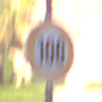
Verkehrszeichen: Geschwindigkeit100
Umgebung: Outdoor, Urban
Tageszeit: SunriseSunset
Wetter: PartlyCloudy
Licht: Natural
Jahreszeit: NotSpecified
Kontrast: LowContrast